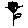
Label: flower